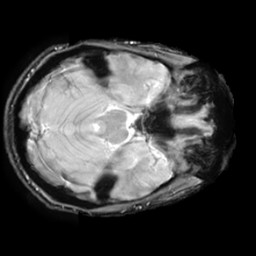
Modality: T2starw
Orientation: axial
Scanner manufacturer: ge
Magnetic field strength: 3 T
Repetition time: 0.65 s
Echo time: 0.02 s